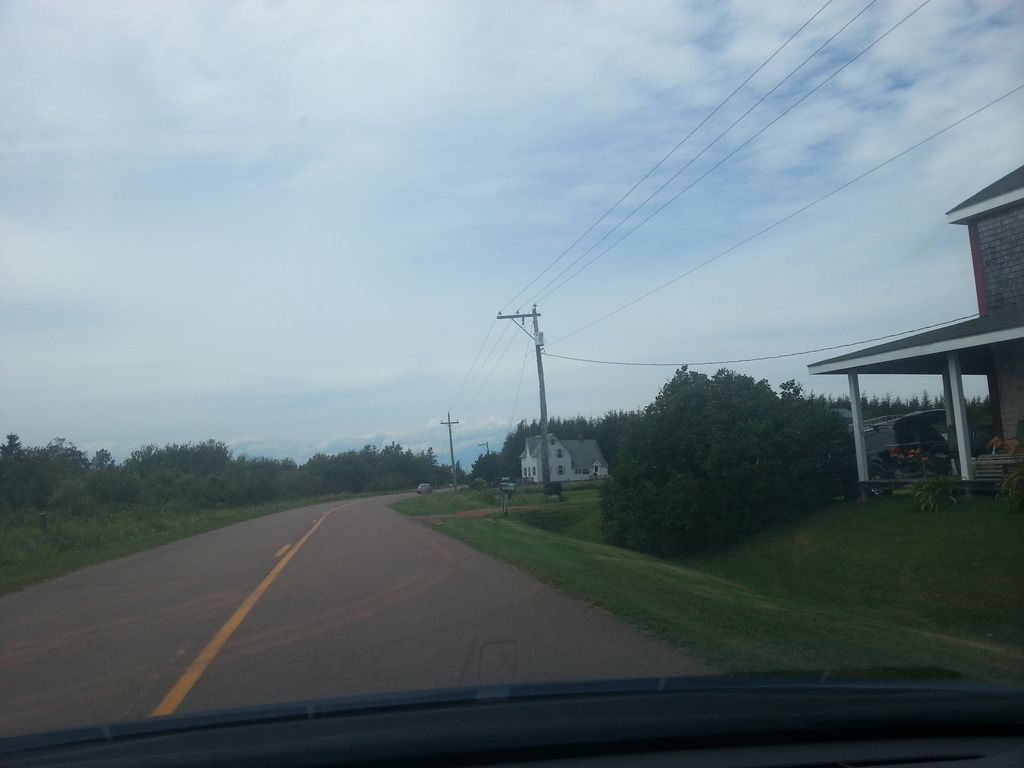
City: charlottetown